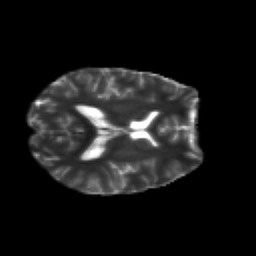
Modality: T2w
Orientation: axial
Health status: healthy
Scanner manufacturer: siemens
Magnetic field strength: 3 T
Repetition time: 10.6 s
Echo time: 0.092 s